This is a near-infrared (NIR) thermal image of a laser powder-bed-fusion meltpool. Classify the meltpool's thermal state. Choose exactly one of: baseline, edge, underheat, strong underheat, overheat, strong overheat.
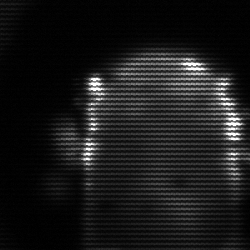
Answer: baseline